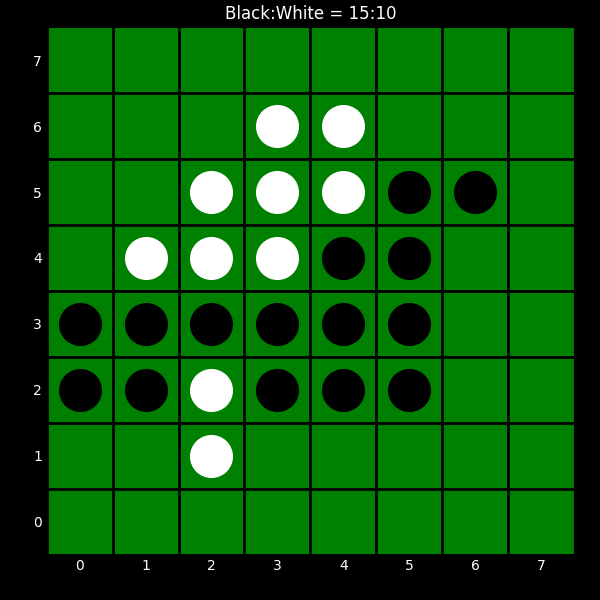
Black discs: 15
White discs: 10